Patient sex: F
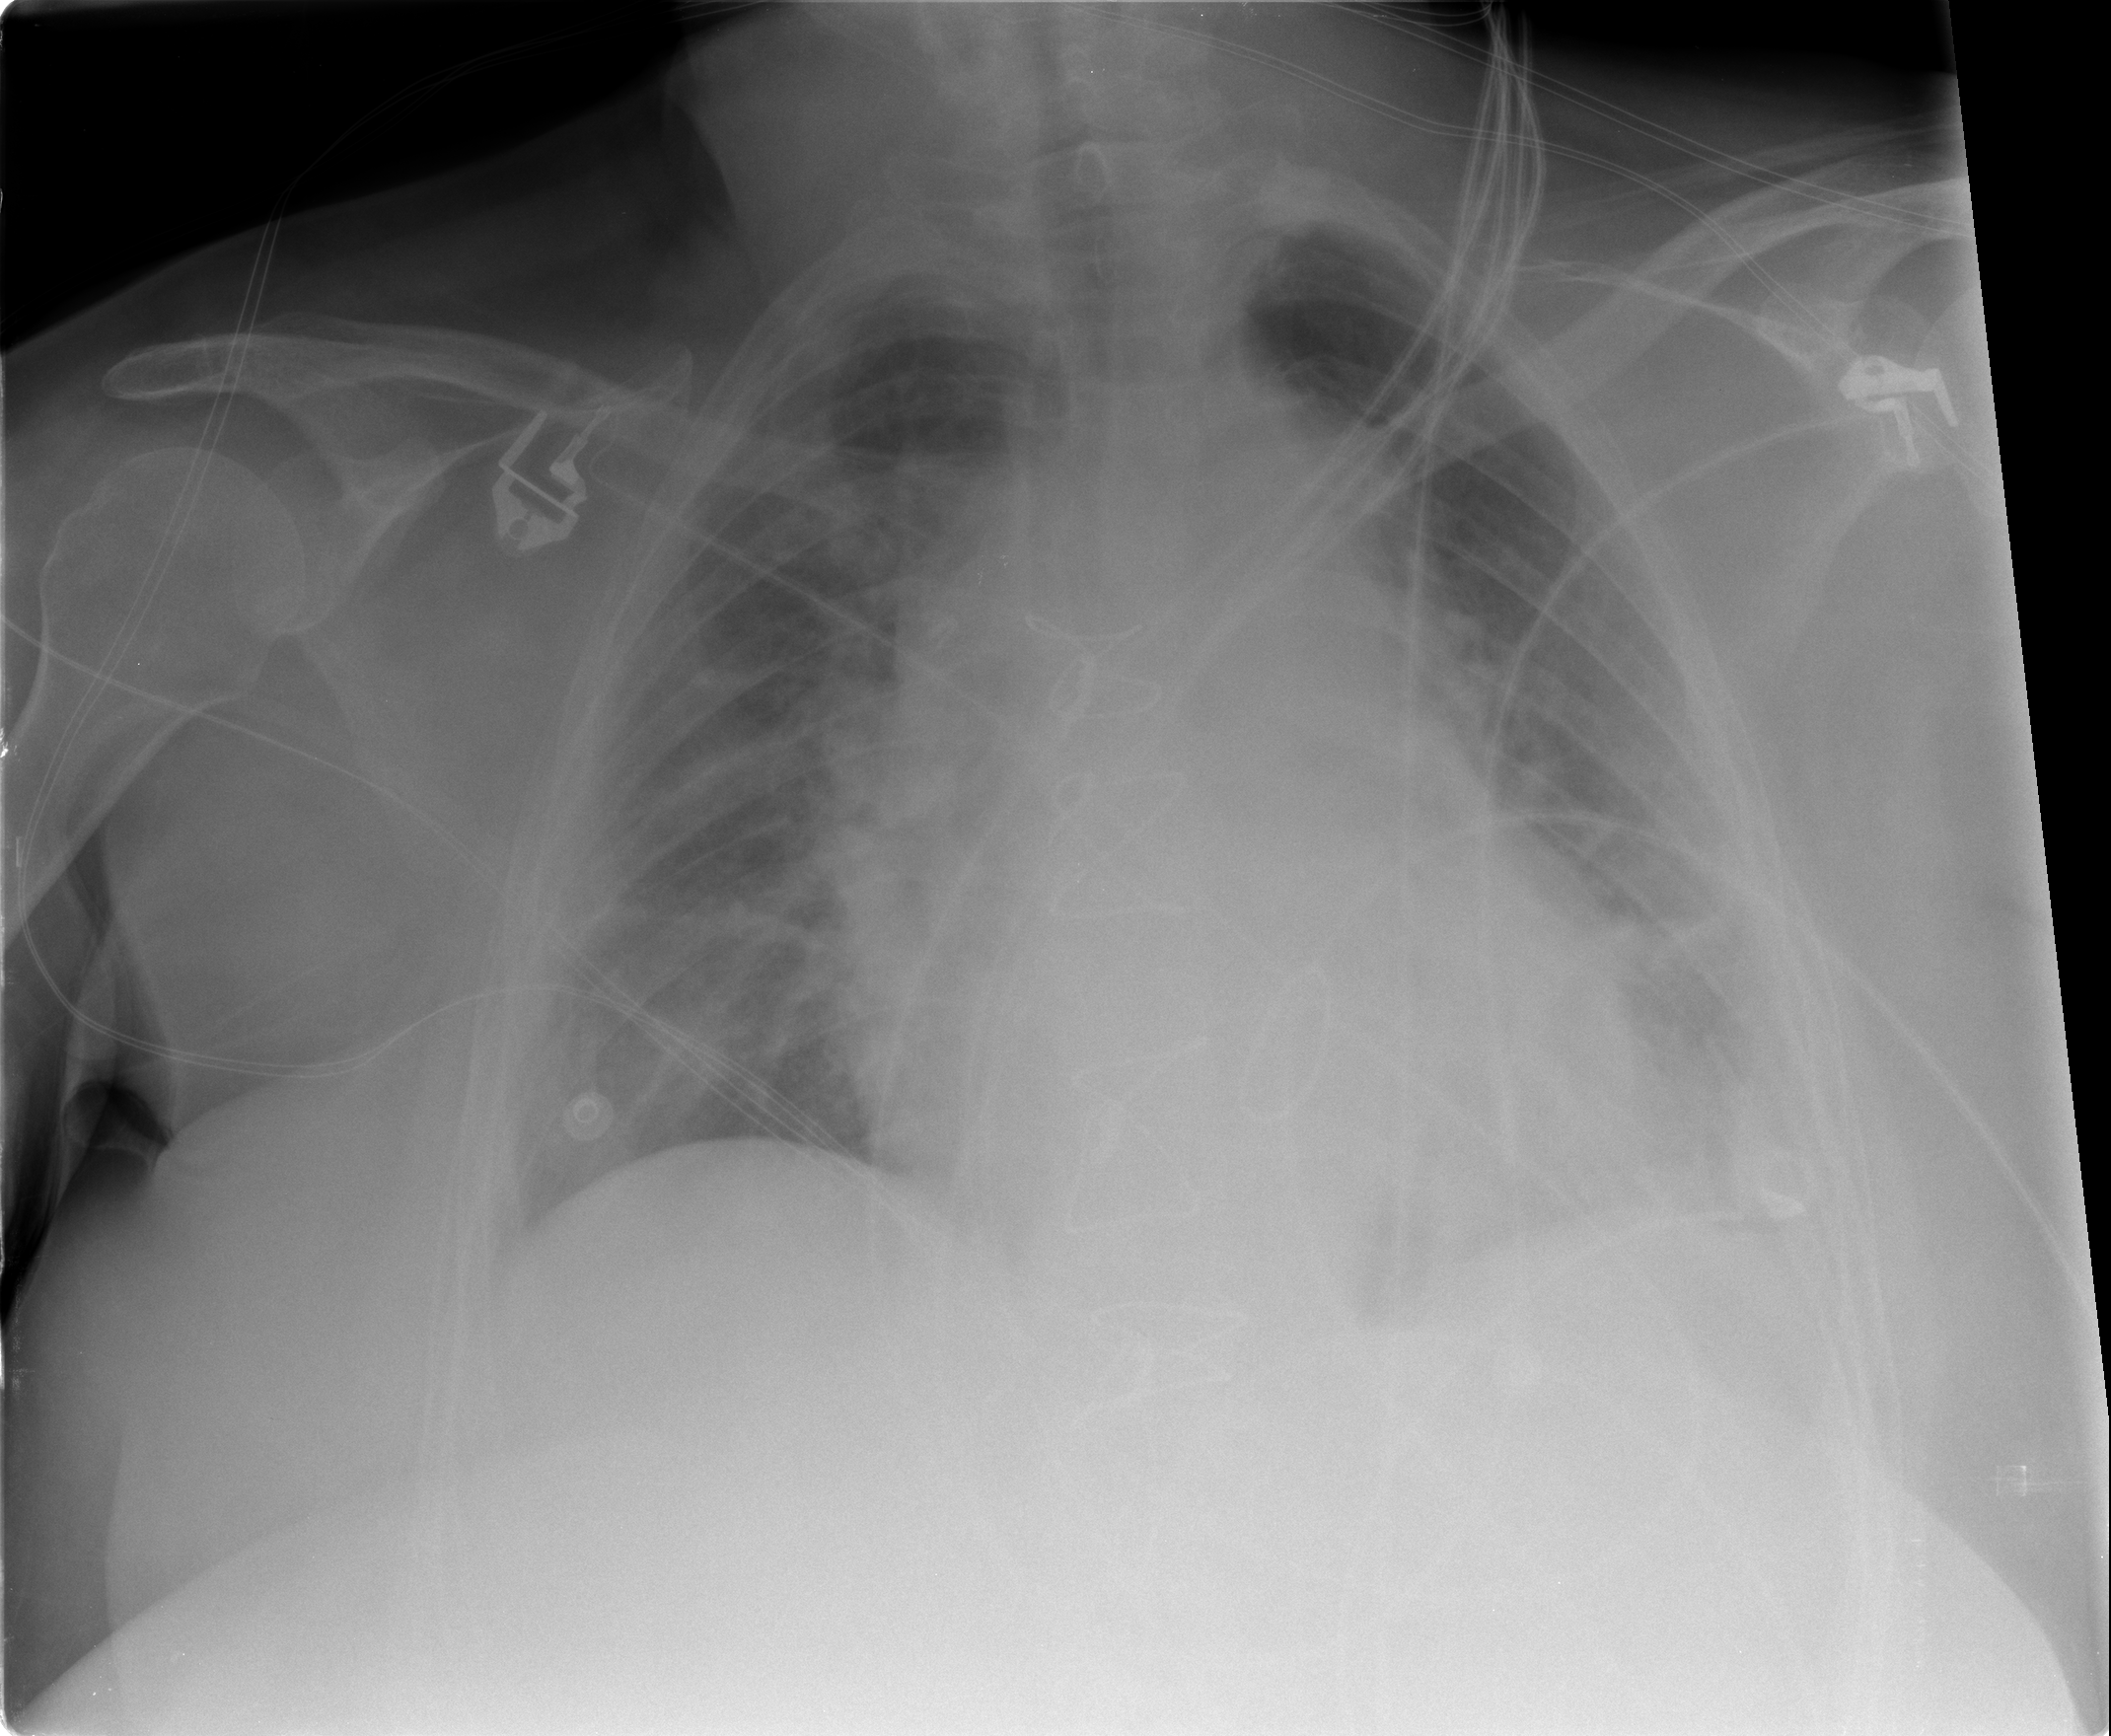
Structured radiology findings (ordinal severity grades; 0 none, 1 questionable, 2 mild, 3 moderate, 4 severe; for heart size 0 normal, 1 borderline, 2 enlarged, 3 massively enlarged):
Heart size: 2
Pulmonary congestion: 2
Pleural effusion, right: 0
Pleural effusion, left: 2
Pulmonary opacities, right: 2
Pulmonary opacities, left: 2
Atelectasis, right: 2
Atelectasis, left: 2